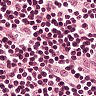
Metastatic tissue present: no